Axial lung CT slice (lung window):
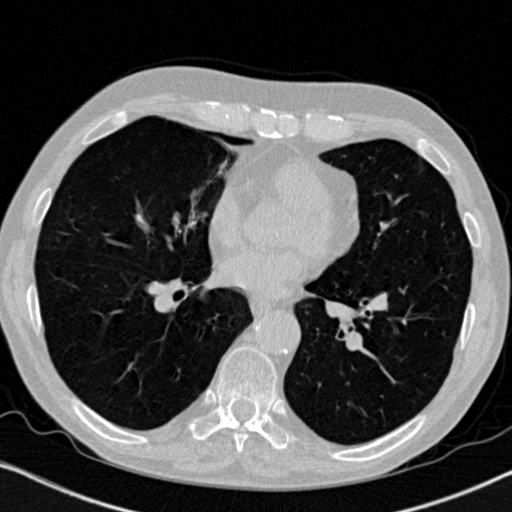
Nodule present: no